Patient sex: M
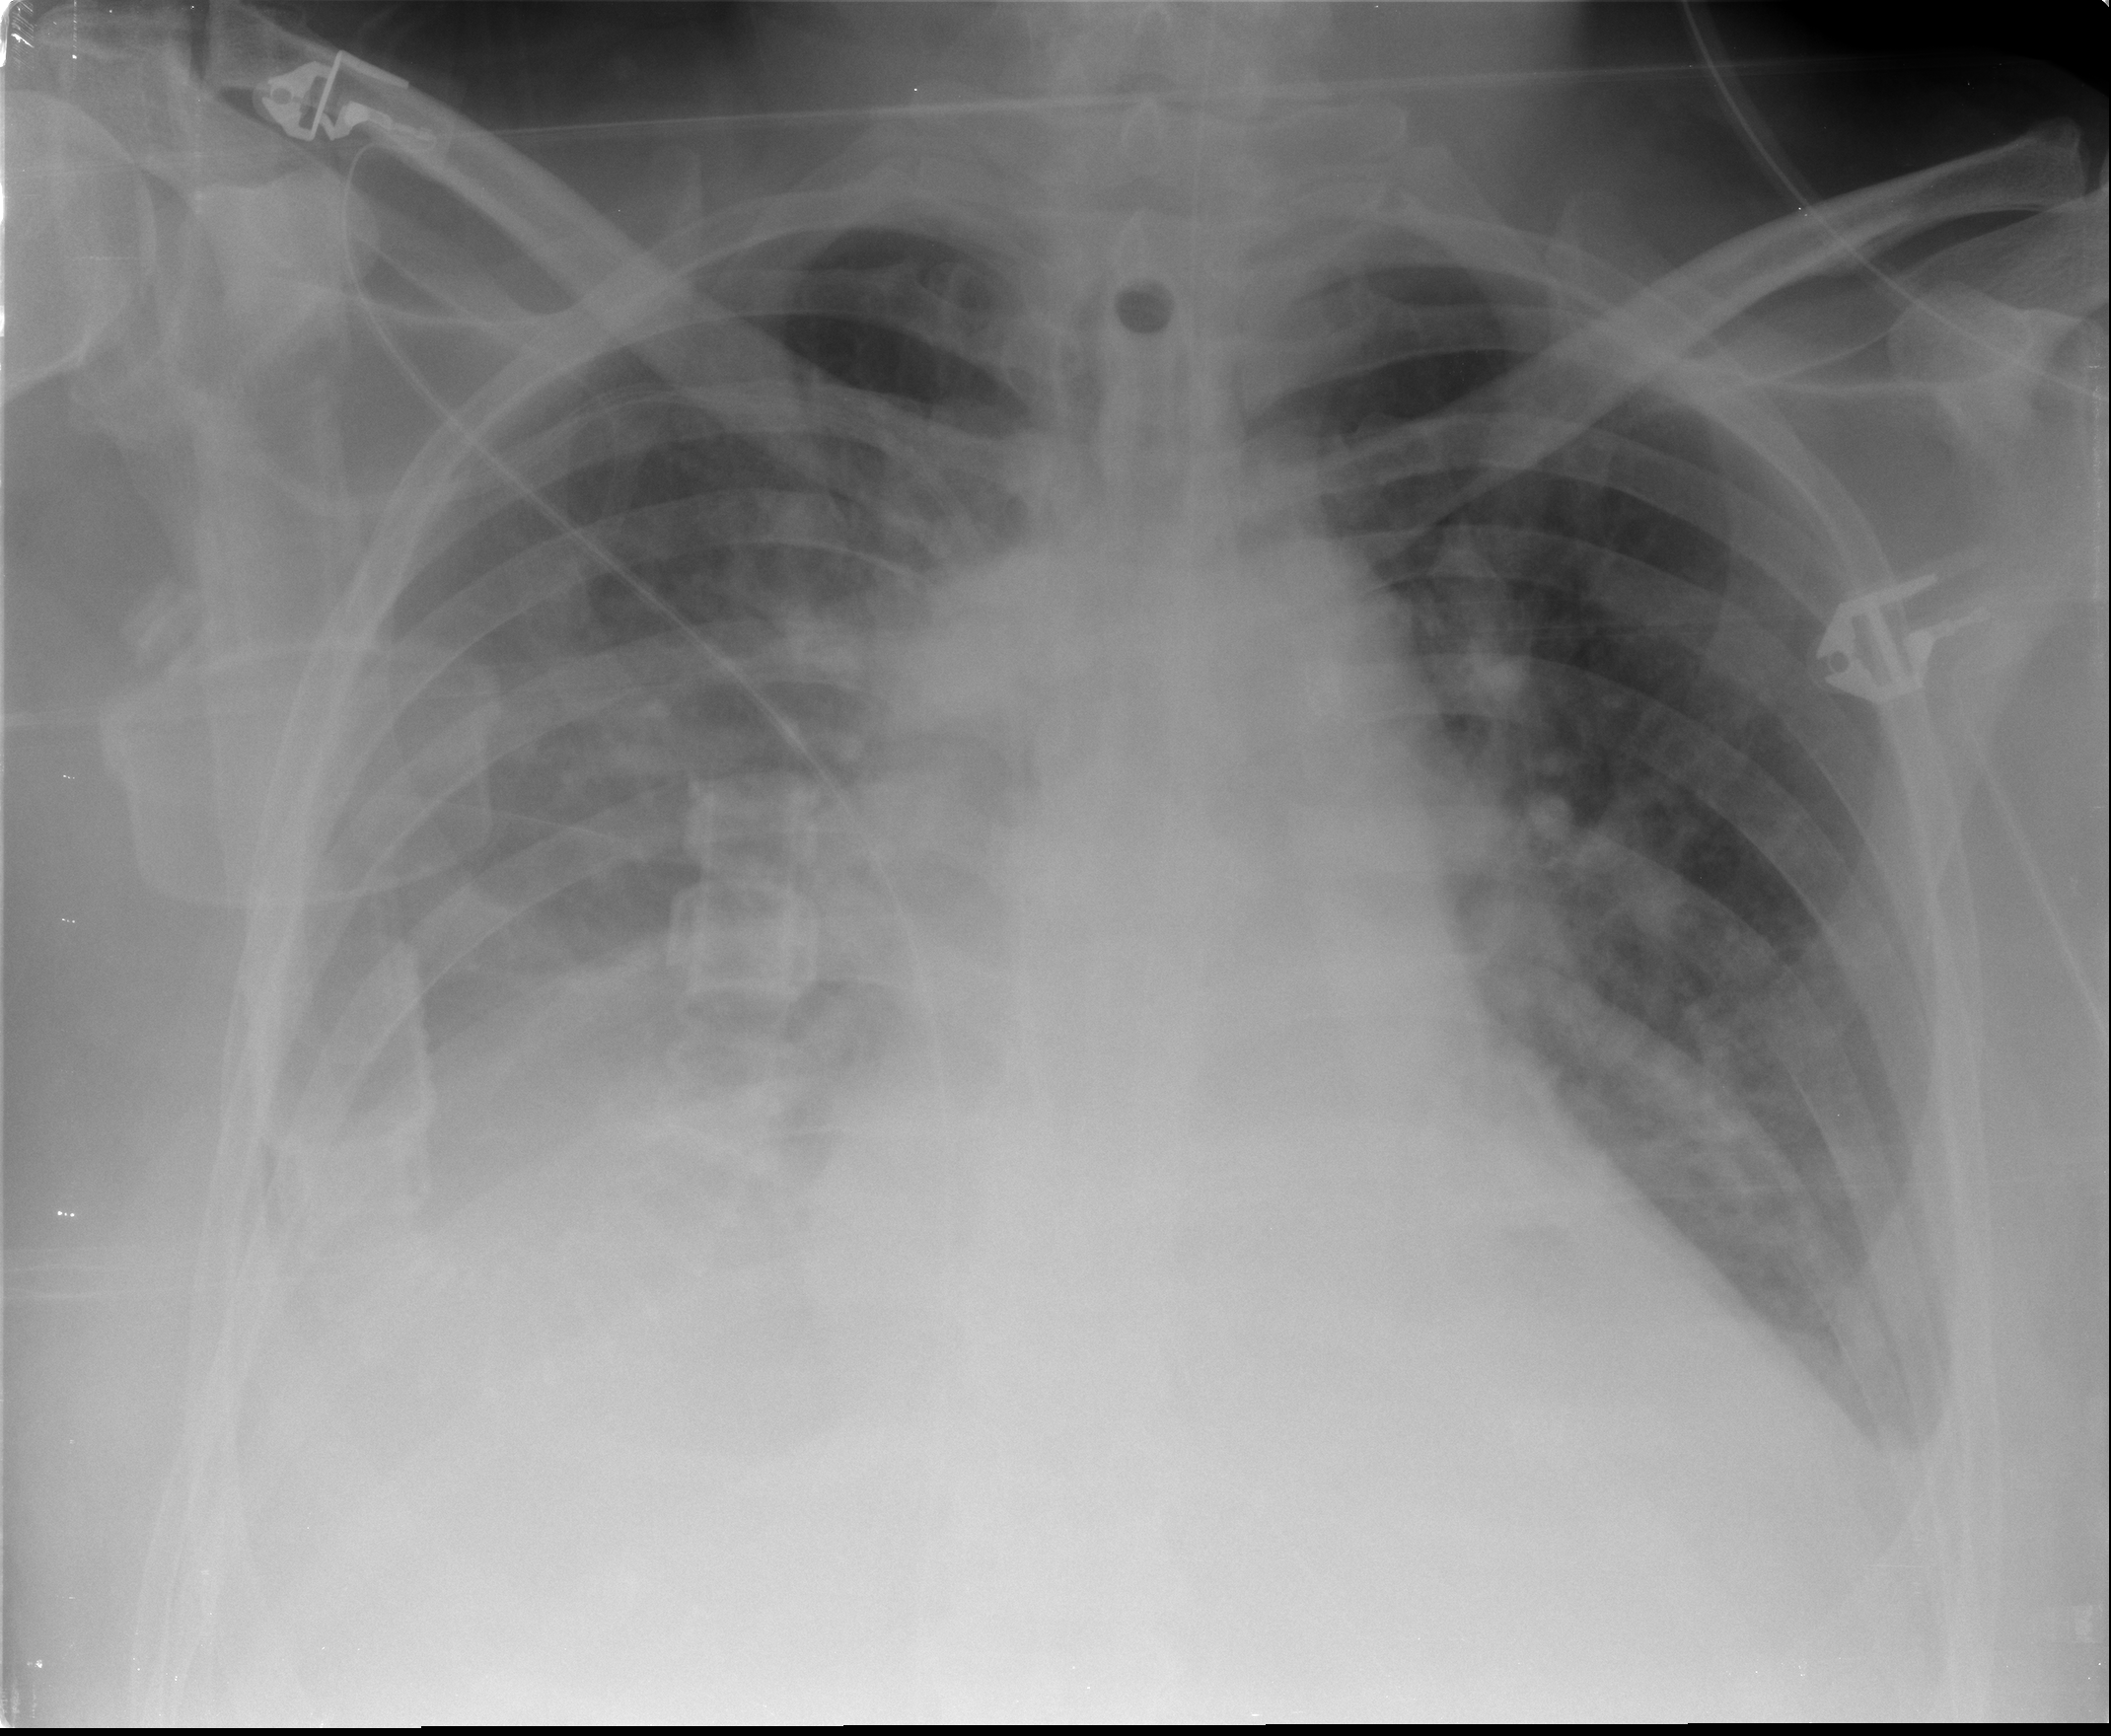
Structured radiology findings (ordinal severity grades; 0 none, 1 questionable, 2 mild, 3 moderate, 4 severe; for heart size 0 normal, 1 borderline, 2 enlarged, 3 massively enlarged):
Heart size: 2
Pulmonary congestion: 2
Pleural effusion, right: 3
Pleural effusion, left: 2
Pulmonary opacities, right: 0
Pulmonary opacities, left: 0
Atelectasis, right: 2
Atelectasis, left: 2